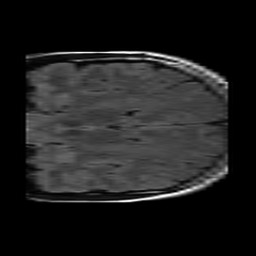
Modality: FLAIR
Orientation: coronal
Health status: ill
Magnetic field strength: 3 T